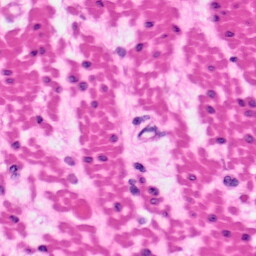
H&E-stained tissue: Pancreatic